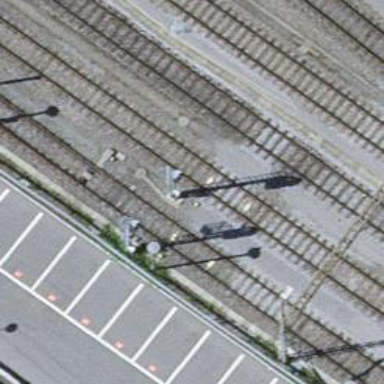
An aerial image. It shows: Railway signal.